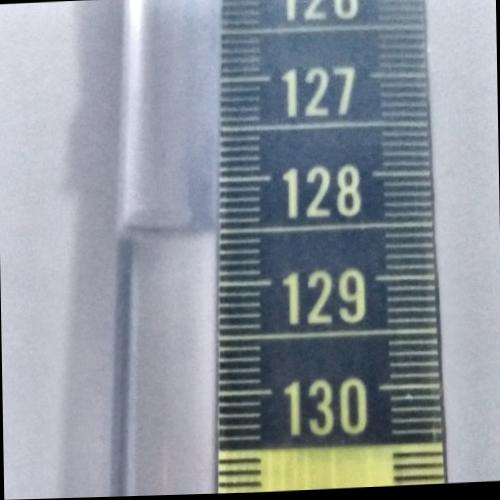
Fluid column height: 128.5 cm